Field crop: maize
Growth stage: 2
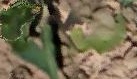
Species: maize